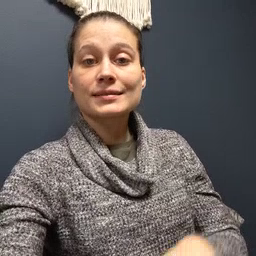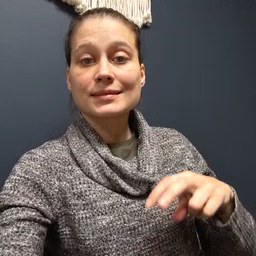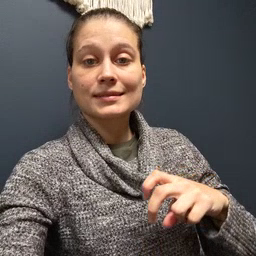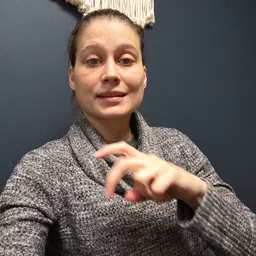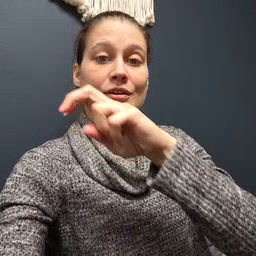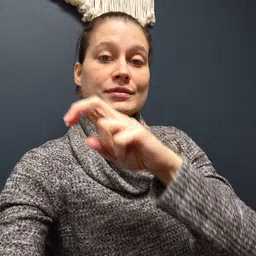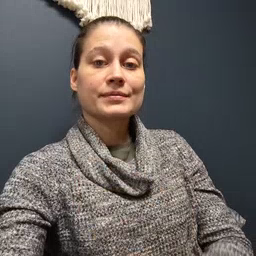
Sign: stairs